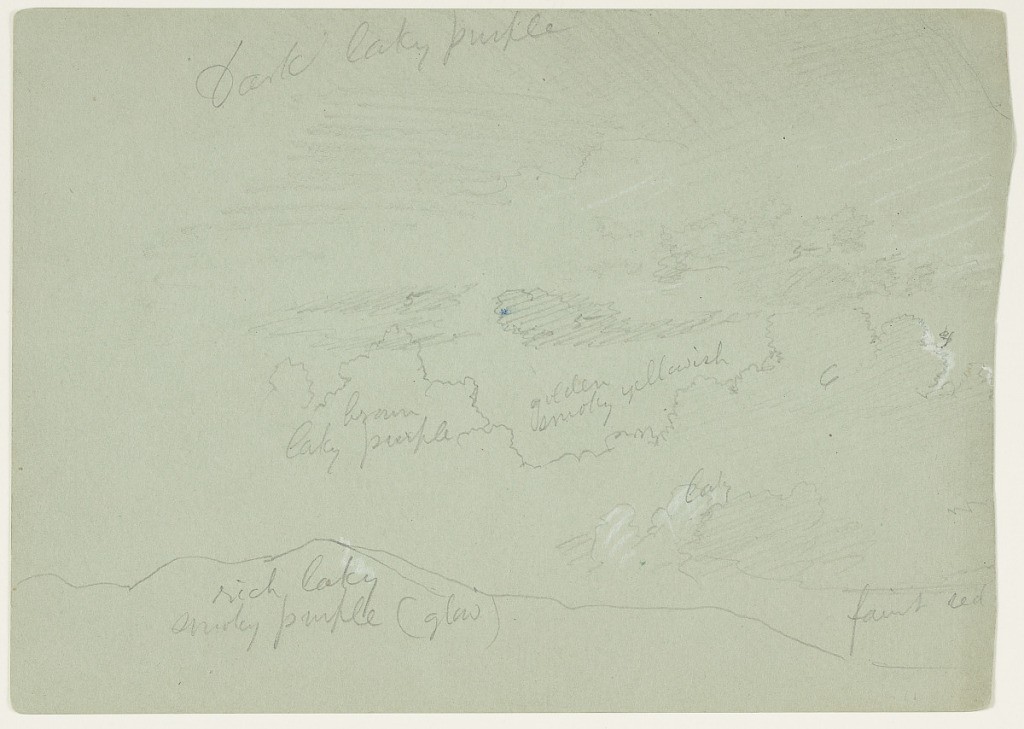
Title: Clouds over the Catskills
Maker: Frederic Edwin Church, American, 1826–1900
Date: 1868-1880
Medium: Graphite and white gouache on green laid paper
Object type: Drawing
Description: Landscape and atmosphere sketch showing a view of a dramatic sunset over the Catskill Mountains. An undulating mountain ridge spans the horizon along the lower margin, with its high point at center left. Above, a mixture of puffy, billowing clouds and hazy, high-altitude clouds, variously lit by the sinking sun, making for a diverse and dramatic sunset.